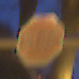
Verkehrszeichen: Stop
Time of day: Night
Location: Outdoor (Urban)
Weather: Clear
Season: NotSpecified
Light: Artificial